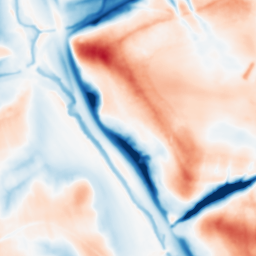
Category: multiscale
Decomposition family: dog_multiscale
Decomposition parameters: sigma_ratio: 2
n_scales: 4
base_sigma: 1
Upsampling method: cubic_mitchell
Upsampling parameters: scale: 8
Upsampling scale: 8